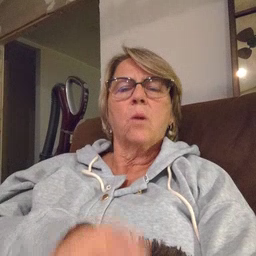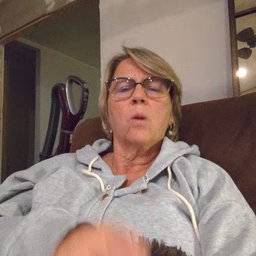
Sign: bug